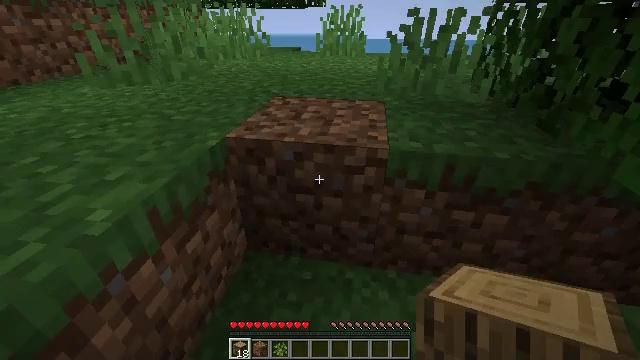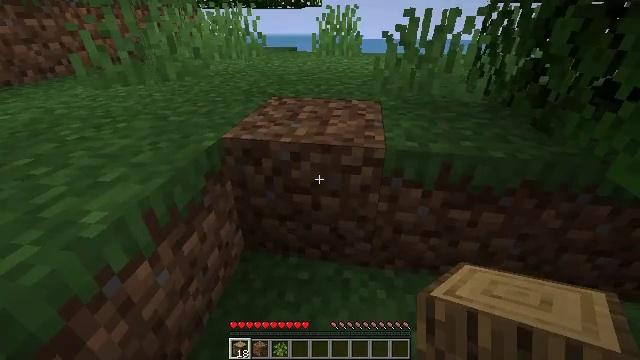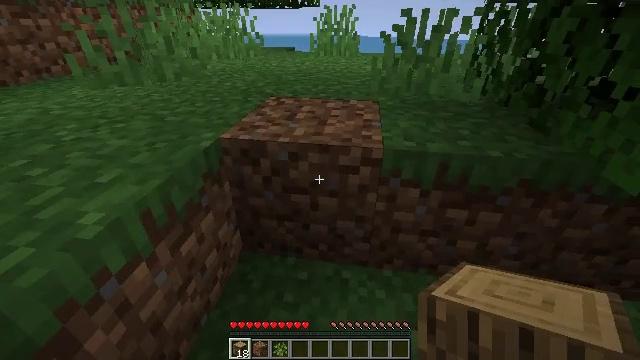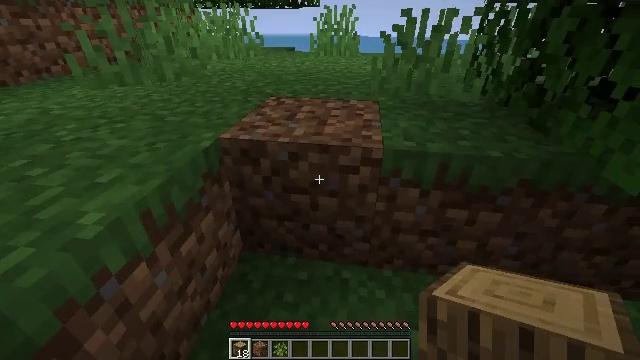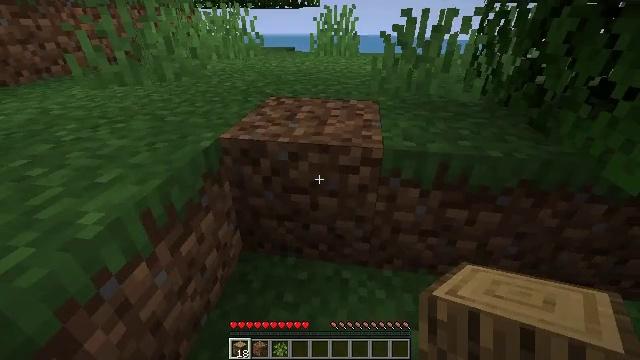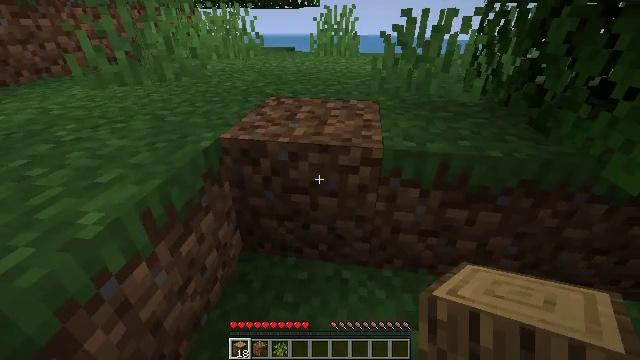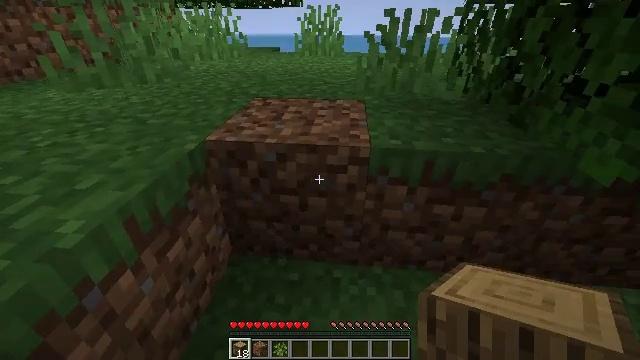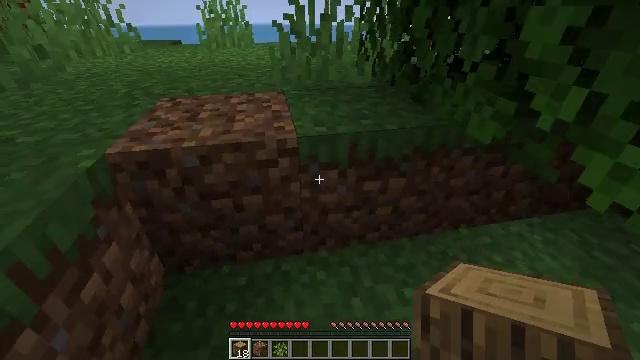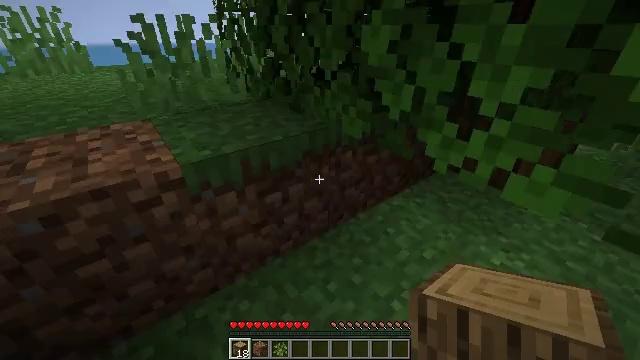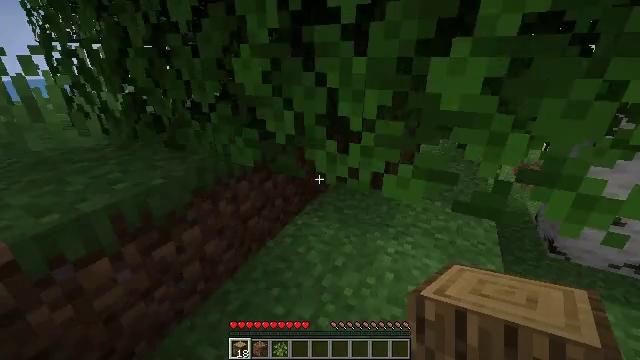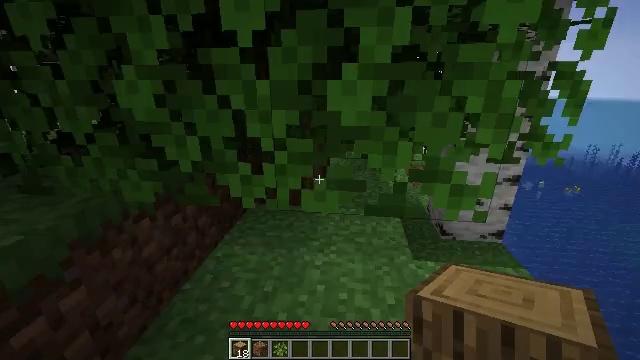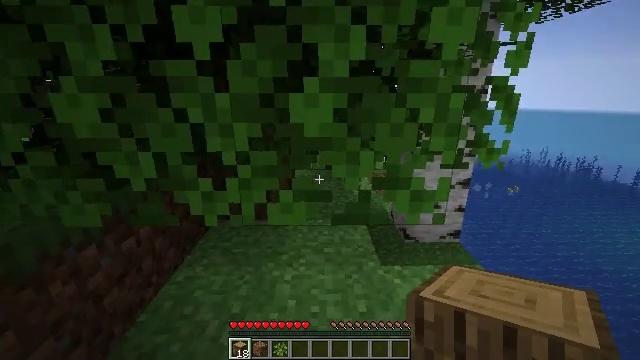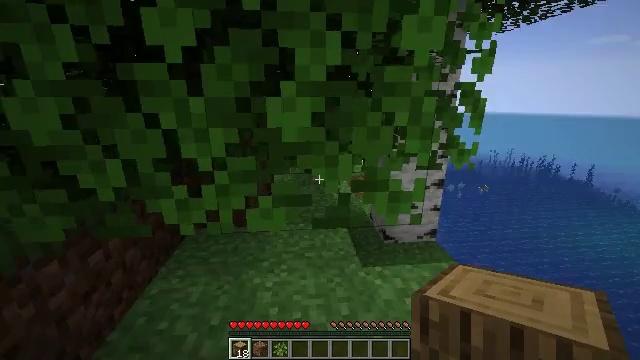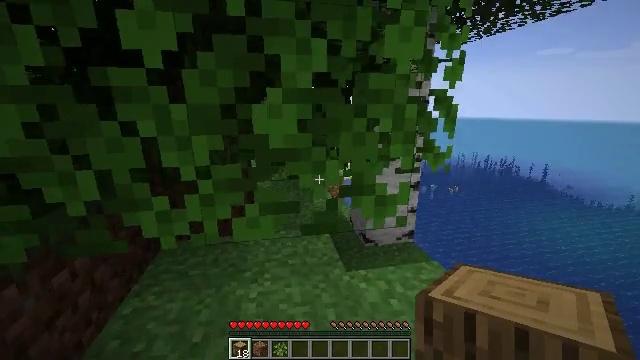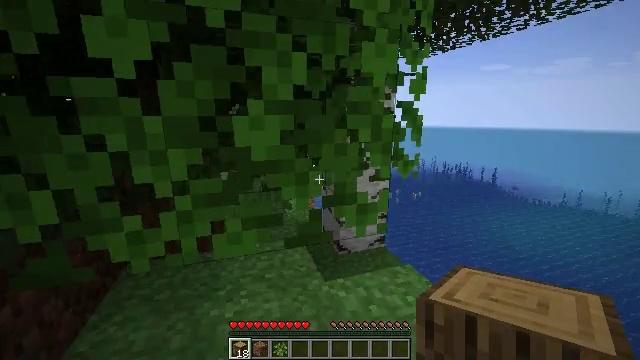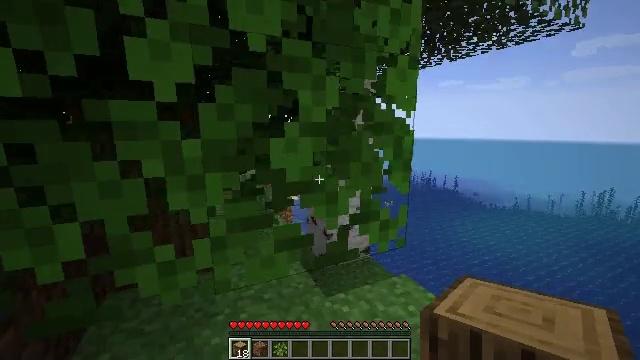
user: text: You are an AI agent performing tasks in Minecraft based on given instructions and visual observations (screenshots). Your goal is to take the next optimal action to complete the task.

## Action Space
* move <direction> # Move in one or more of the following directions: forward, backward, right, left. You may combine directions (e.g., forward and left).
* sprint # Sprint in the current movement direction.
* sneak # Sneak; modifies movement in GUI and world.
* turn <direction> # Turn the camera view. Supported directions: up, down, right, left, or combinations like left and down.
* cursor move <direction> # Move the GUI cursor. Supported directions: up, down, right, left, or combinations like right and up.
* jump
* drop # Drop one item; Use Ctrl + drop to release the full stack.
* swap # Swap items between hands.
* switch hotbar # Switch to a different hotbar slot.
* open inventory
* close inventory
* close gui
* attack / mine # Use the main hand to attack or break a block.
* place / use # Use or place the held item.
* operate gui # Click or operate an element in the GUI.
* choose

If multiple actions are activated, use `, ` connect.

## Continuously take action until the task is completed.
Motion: motion action
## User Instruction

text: Mine oak leaves.
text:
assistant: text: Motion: no_op
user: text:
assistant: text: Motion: no_op
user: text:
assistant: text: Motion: no_op
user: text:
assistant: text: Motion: no_op
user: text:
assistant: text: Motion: no_op
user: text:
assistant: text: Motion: turn right
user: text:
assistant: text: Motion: turn right and down
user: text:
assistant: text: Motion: turn right and up
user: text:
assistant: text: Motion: turn right and up
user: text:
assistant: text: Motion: turn right and up
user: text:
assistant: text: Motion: turn right and up
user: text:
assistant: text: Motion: turn right
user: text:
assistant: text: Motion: move left, turn right and up
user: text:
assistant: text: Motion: move left, turn right and up
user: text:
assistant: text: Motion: move left, turn right and up
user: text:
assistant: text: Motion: turn up
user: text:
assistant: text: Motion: turn left and up
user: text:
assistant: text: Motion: turn left and up
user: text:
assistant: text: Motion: turn left
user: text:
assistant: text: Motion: turn left
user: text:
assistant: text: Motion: attack / mine
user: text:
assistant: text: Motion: attack / mine
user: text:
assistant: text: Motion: move left, attack / mine
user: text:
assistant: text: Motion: move left, attack / mine
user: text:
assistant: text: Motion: move left, turn right and down, attack / mine
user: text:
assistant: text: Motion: turn right, attack / mine
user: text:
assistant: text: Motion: attack / mine
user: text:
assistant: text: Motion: attack / mine
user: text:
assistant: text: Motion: turn right and down, attack / mine
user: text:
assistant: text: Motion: turn right, attack / mine